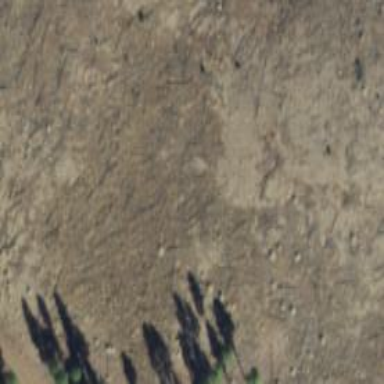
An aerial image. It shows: Evergreen woodland with needle-leaved trees.